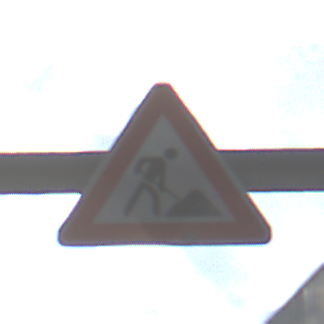
Verkehrszeichen: Arbeitsstelle
Umgebung: Outdoor, Suburban
Tageszeit: SunriseSunset
Wetter: PartlyCloudy
Licht: Natural
Jahreszeit: NotSpecified
Kontrast: MediumContrast